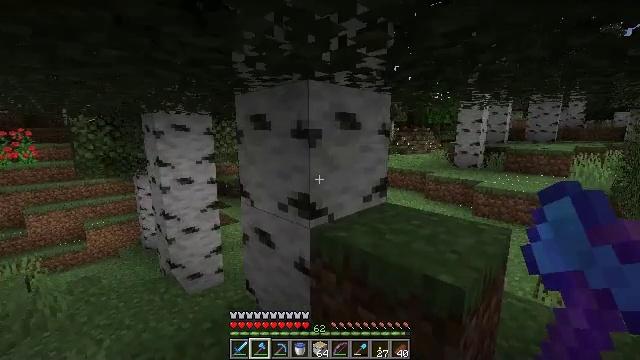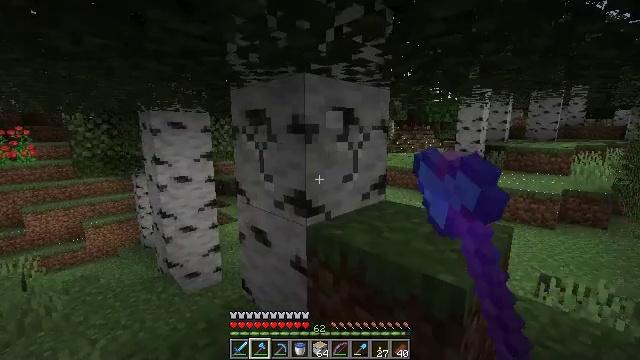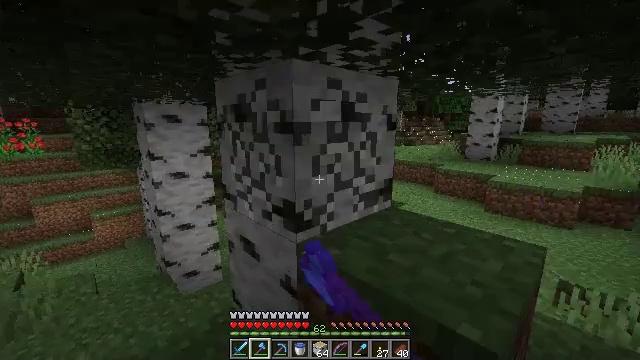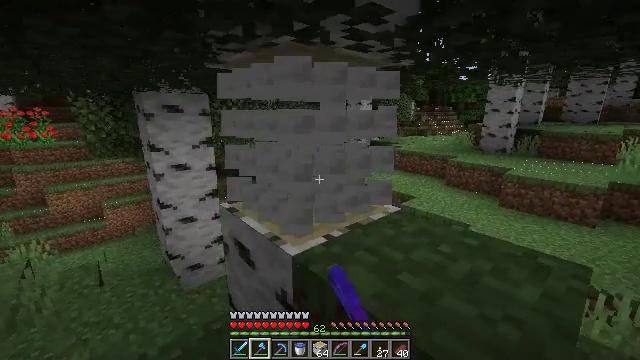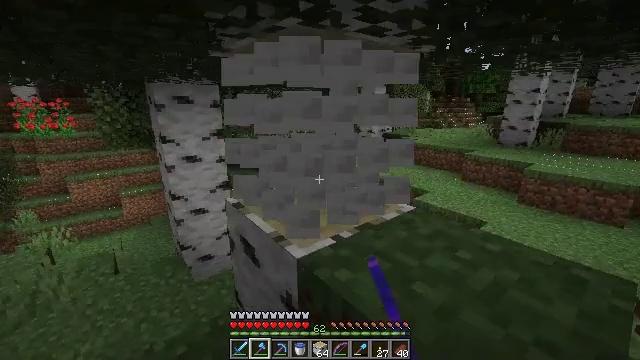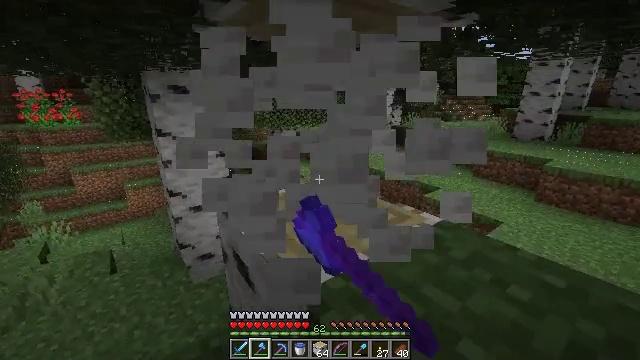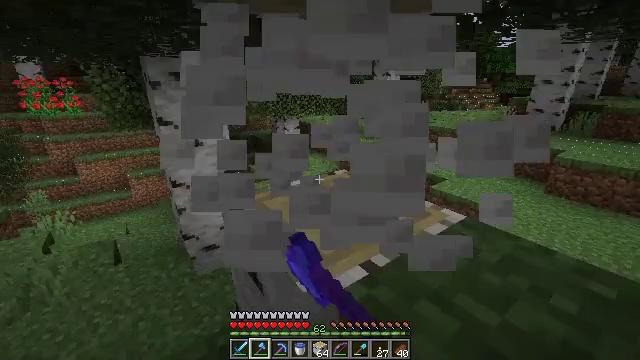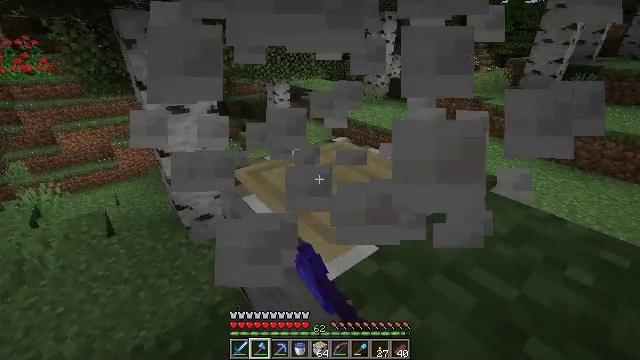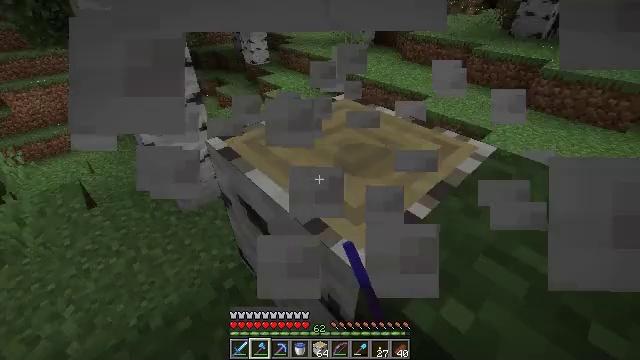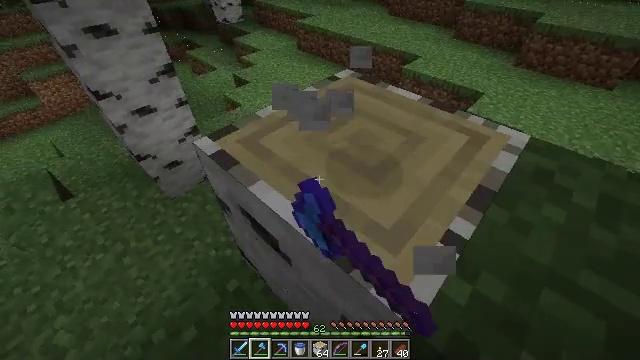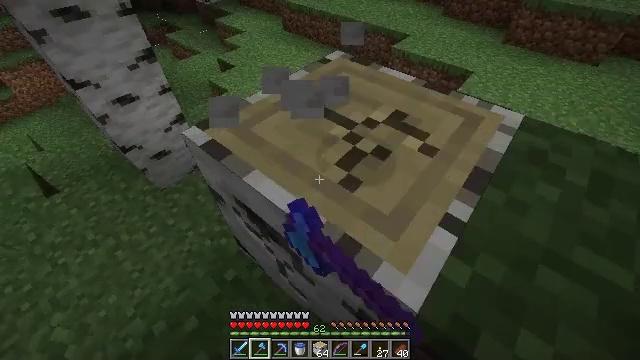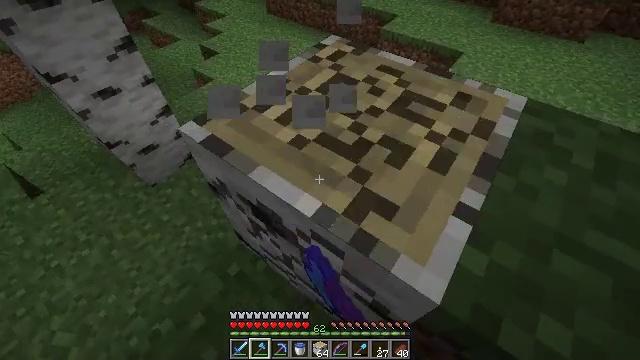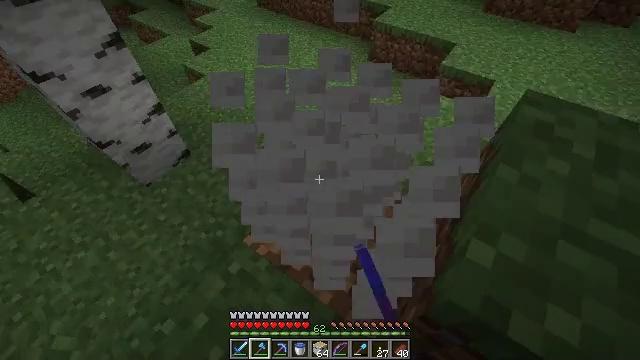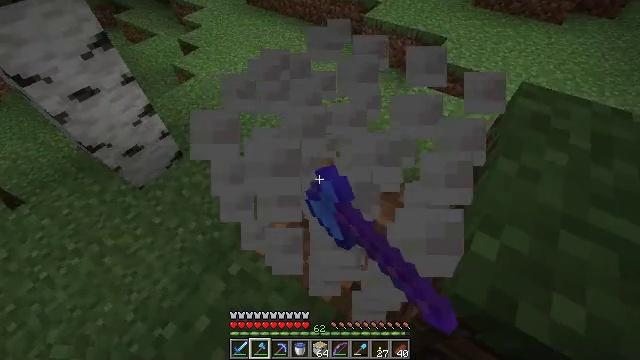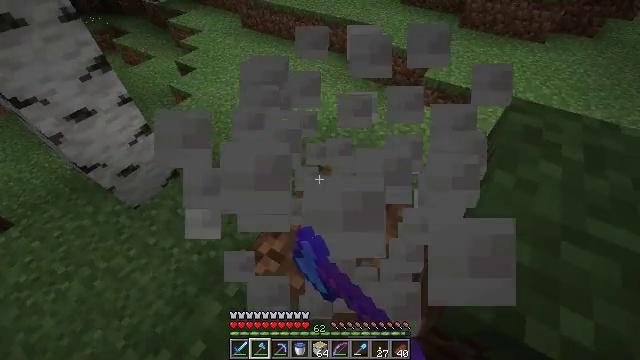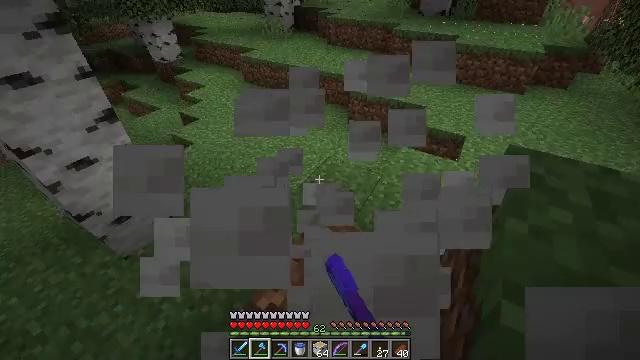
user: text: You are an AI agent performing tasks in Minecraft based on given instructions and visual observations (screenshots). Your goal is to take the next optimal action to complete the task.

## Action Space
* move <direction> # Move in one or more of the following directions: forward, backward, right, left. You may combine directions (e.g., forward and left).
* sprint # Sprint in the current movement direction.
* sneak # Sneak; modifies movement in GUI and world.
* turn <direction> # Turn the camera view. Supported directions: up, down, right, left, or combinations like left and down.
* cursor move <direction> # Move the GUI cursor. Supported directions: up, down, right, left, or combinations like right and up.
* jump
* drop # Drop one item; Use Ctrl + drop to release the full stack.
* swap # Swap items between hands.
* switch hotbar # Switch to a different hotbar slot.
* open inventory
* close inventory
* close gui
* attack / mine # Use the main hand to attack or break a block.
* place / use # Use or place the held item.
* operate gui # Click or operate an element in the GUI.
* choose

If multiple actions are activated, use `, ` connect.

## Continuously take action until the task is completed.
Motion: motion action
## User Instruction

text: Use your axe to get birch logs.
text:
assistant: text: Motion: move forward, attack / mine
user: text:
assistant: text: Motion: move forward, turn left and down, attack / mine
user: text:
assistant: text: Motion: move forward, turn left and down, attack / mine
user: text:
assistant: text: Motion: move forward, turn left and down, attack / mine
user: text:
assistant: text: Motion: move forward and move left, turn left and down, attack / mine
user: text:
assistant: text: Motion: move forward and move left, turn down, attack / mine
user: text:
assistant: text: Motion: move forward and move left, turn right and down, attack / mine
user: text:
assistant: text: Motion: move forward, turn right and down, attack / mine
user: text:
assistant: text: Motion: turn right and down, attack / mine
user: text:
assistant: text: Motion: turn right and down, attack / mine
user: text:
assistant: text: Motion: turn right and down, attack / mine
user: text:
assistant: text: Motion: turn right and down, attack / mine
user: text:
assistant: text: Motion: turn right, attack / mine
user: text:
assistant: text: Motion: turn right and up, attack / mine
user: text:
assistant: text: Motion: move forward, turn right and up, attack / mine
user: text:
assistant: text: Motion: move forward, turn left and up, attack / mine
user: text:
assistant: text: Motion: move forward, turn right and up, attack / mine
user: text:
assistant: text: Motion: move forward, turn right and up, attack / mine
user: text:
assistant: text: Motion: move forward, turn right and up, attack / mine
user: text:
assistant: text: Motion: turn right and up, attack / mine
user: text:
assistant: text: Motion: turn right and up, attack / mine
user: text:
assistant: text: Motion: turn right and up, attack / mine
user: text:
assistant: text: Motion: turn right and up, attack / mine
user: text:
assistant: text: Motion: attack / mine
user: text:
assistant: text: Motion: attack / mine
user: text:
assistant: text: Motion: attack / mine
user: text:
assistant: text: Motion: attack / mine
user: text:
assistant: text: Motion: attack / mine
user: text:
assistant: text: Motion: turn right, attack / mine
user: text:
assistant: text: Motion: turn right, attack / mine